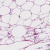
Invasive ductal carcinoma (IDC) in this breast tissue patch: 0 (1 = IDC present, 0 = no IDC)